Question: I have the most basic google map embeded in my website and this is what I ended up with when I included google maps api in the and wrote this piece of code in the external script which I include in the after the google maps api:

I can't do anything with it (zoom in or out, move the view around with the mouse..) except for switching between map and satellite. When I paste the exact same code in the w3schools "Try it yourself" area, everything works fine.
JavaScript:
'''
function initialize() {
var mapCanvas = document.getElementById('map');
var mapOptions = {
center: new google.maps.LatLng(45.1676, 14.7589),
zoom: 10,
mapTypeId: google.maps.MapTypeId.ROADMAP
}
var map=new google.maps.Map(mapCanvas, mapOptions);
var marker=new google.maps.Marker({
position:myCenter,
animation:google.maps.Animation.BOUNCE
});
marker.setMap(map);
}
google.maps.event.addDomListener(window, 'load', initialize);
'''
Don't know if it has to do anything with my css settings but I can't paste the code here cause it's quite large.
Thanks for any suggestions
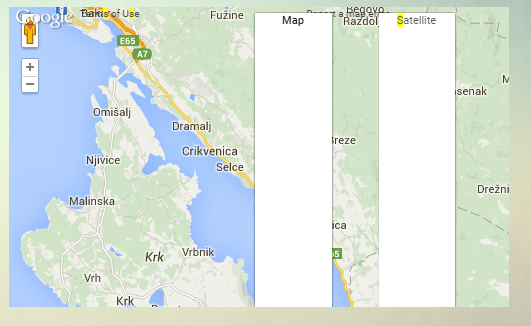
Answer: If anyone wants to know the problem was that the parent div of the map was set to height: 100% and that is what caused that glitch to happen.